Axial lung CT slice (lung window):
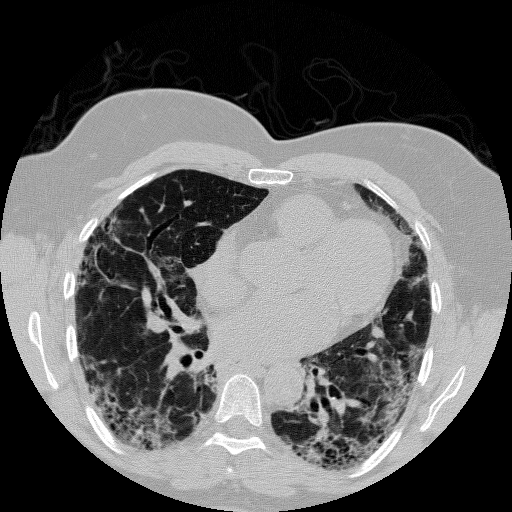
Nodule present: no